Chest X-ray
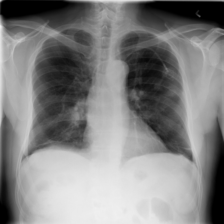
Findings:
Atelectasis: positive
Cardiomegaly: negative
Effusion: negative
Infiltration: negative
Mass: negative
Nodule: positive
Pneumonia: negative
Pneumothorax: negative
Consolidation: negative
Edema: negative
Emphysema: negative
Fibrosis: negative
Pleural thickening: negative
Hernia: negative